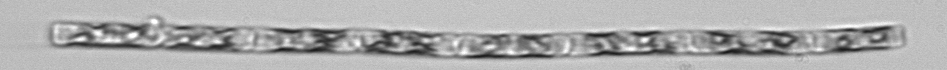
Label: Guinardia_delicatula